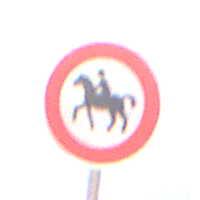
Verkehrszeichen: VerbotReiter
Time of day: Midday
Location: Outdoor (Nature)
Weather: Clear
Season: NotSpecified
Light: Natural